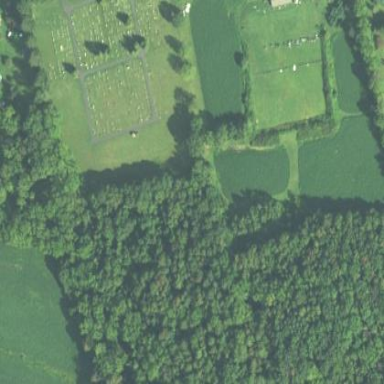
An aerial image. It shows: Cemetery.